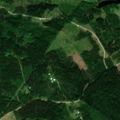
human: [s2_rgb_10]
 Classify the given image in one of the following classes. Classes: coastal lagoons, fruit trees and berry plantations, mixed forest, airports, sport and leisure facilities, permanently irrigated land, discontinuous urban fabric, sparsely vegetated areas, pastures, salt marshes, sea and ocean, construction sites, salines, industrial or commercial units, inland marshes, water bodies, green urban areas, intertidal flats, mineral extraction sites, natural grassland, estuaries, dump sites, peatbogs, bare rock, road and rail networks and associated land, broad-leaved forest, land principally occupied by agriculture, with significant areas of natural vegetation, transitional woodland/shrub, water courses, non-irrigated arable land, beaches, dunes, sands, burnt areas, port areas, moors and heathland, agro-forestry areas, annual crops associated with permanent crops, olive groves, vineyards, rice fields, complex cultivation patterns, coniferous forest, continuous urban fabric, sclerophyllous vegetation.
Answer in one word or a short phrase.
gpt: land principally occupied by agriculture, with significant areas of natural vegetation, coniferous forest, mixed forest